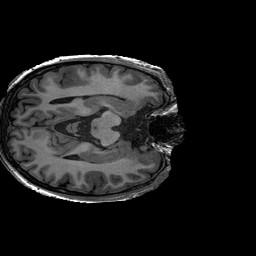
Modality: T1w
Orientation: axial
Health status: ill
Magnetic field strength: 3 T